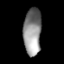
Tissue: lung
Cell type: Epithelial cells
Senescence score: 0.2144
Nuclear area (px): 809
Mean DAPI intensity: 142.565